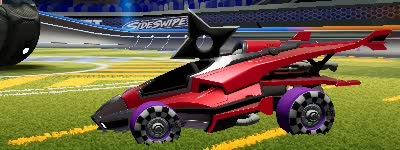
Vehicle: aftershock